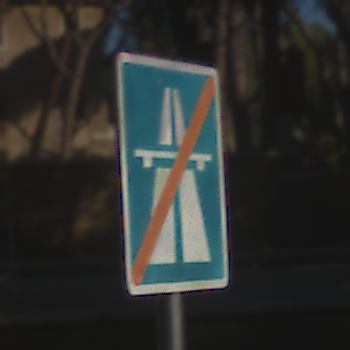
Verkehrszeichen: EndeAutbahn
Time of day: MorningAfternoon
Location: Outdoor (Suburban)
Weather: Clear
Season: NotSpecified
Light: Natural